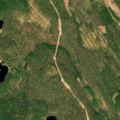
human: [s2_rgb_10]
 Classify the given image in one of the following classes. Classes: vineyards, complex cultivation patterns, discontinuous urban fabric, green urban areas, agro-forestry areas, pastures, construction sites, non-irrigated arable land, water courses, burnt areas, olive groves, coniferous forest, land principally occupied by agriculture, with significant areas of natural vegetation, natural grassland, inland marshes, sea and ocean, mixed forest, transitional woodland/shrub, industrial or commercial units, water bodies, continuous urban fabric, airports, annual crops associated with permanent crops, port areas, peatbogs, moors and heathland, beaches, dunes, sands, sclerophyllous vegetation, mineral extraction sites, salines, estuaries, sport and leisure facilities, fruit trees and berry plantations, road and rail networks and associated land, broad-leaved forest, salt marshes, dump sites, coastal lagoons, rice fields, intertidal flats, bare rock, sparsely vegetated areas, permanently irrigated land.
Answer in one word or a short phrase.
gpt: coniferous forest, mixed forest